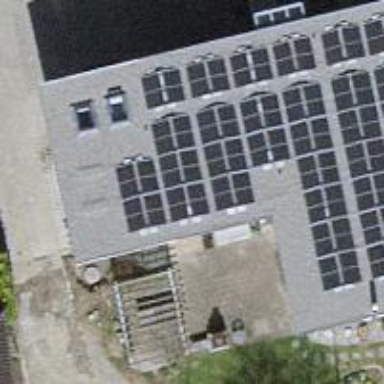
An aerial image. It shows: Solar photovoltaic panel generator.